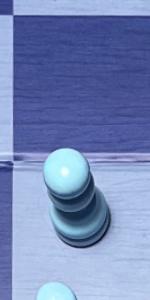
Label: Pawn_White